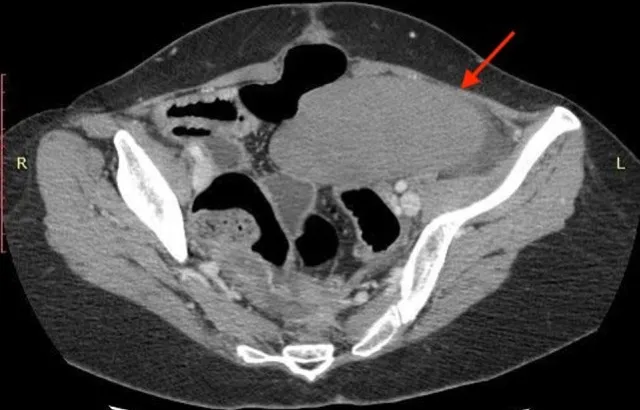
Increased spleen size, caudalized and with reduced enhancement after MDC. Noted also intra-abdominal overflow.
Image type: radiology (ct)